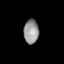
Tissue: lung
Cell type: Epithelial cells
Senescence score: 0.2316
Nuclear area (px): 350
Mean DAPI intensity: 149.894